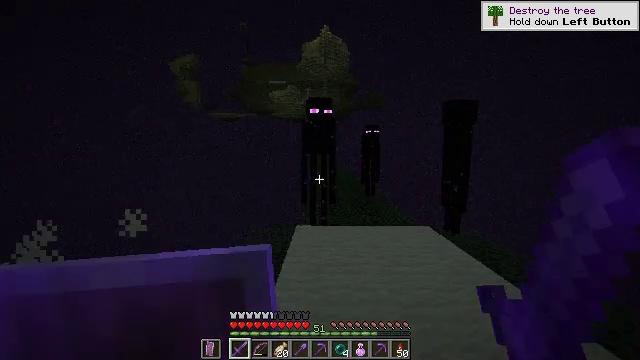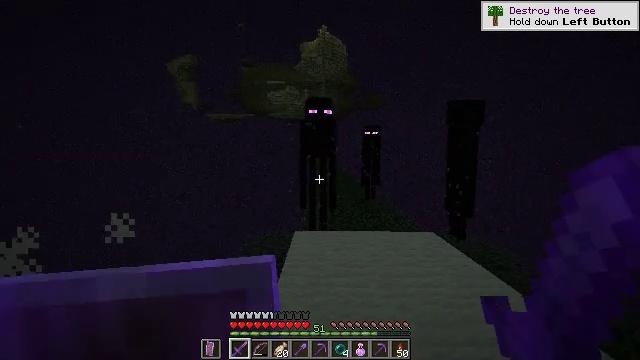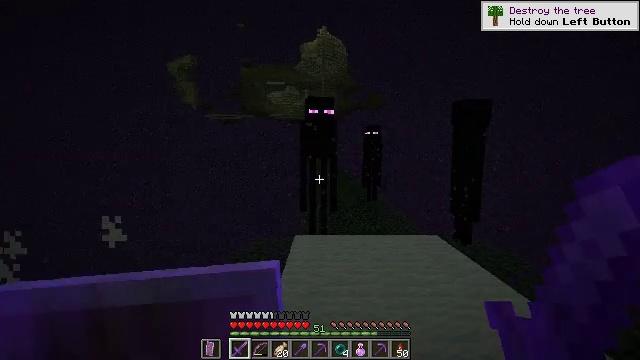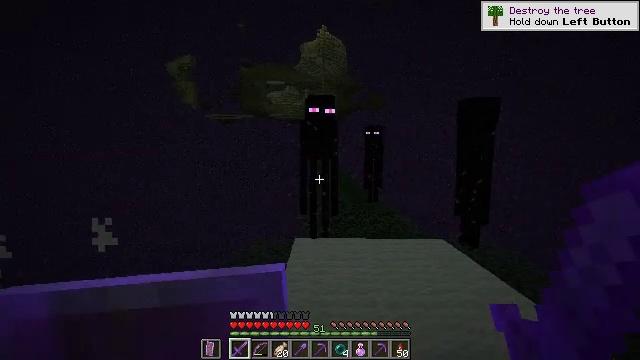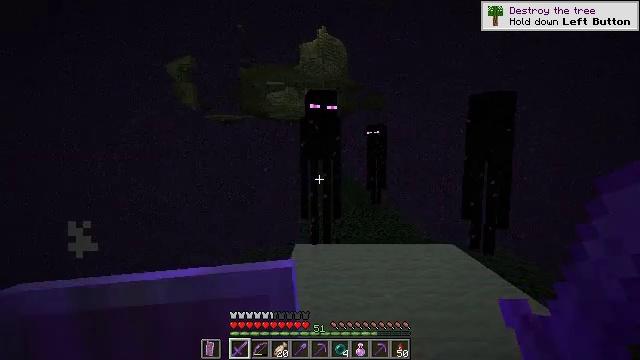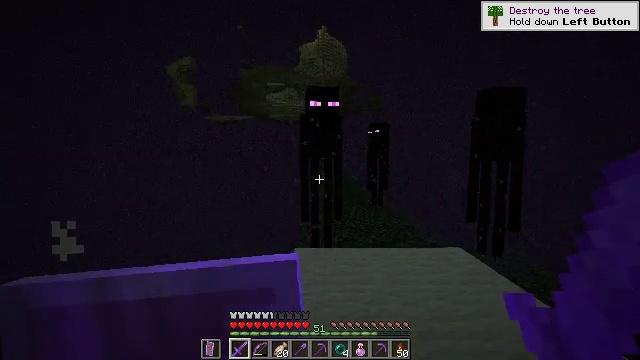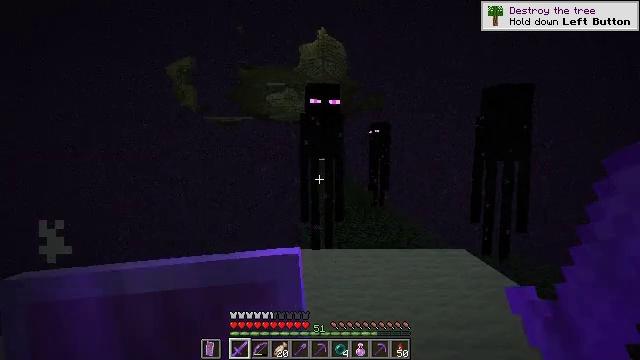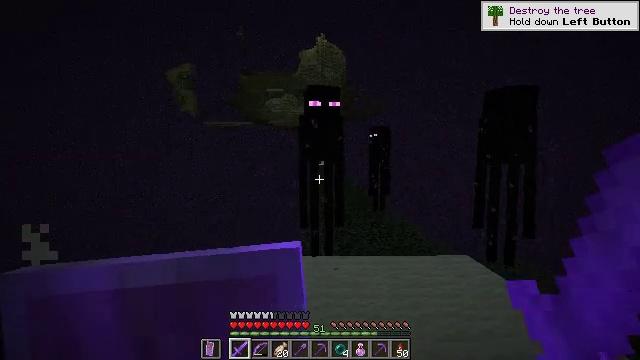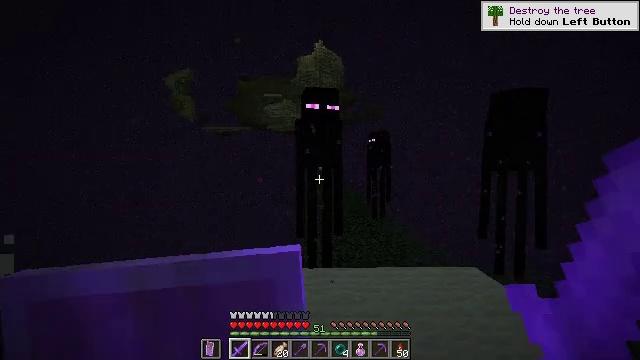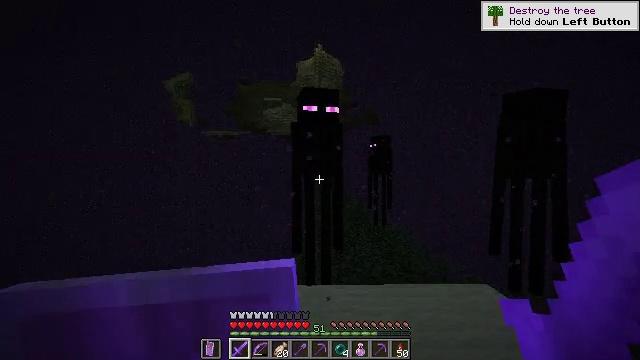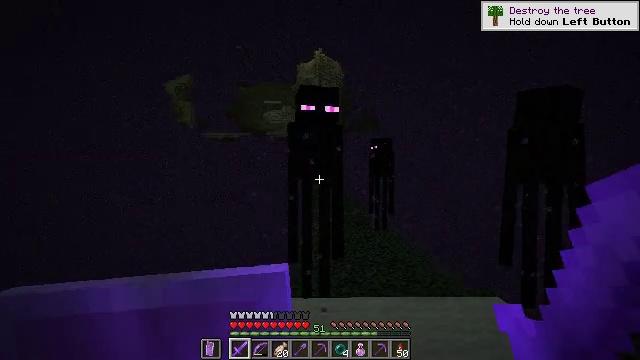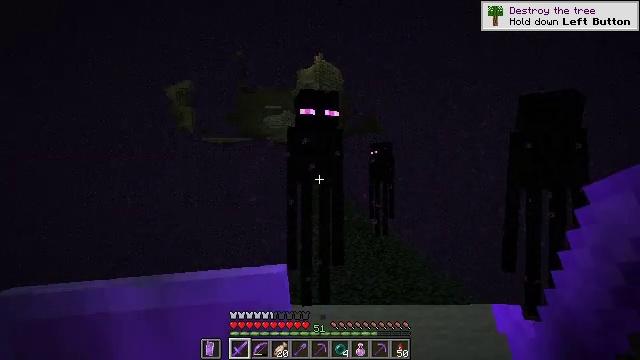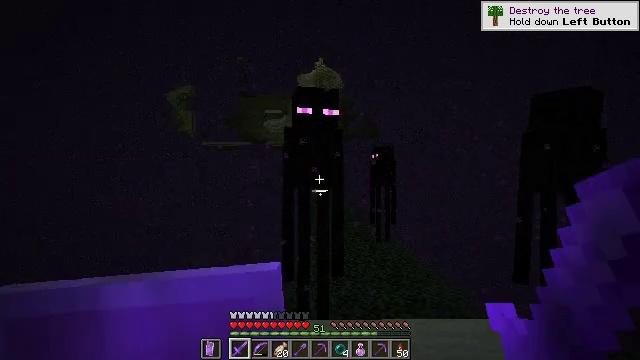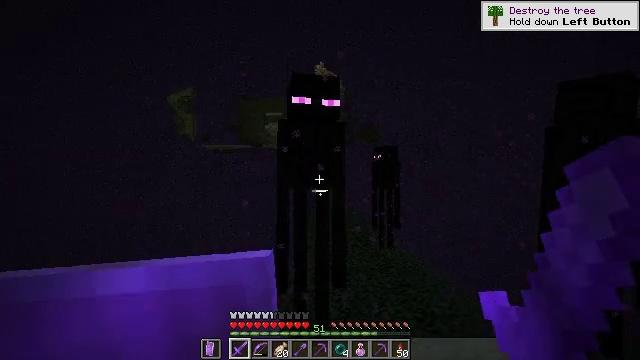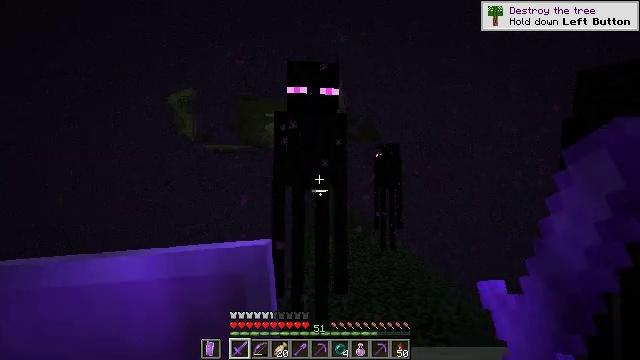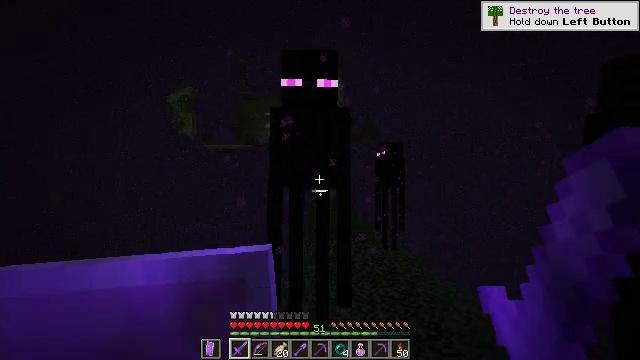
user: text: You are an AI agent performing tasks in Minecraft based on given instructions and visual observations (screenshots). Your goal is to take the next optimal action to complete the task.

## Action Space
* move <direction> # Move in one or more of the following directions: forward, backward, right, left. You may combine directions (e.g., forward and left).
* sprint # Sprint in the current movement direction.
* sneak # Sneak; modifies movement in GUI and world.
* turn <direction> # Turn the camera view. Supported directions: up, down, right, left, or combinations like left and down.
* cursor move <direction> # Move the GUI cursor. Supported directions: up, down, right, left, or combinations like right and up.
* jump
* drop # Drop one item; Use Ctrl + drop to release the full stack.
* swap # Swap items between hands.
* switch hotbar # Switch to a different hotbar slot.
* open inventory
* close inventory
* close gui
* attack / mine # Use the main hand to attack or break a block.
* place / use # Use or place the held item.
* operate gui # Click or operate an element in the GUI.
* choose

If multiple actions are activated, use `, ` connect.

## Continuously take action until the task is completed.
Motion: motion action
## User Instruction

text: Combat the enderman.
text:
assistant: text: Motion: move forward
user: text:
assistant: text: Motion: move forward
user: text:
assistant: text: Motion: move forward
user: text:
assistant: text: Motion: move forward
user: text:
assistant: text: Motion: move forward
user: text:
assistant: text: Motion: move forward
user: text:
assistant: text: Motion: move forward, turn up
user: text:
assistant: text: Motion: move forward, turn up
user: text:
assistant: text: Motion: move forward, turn up
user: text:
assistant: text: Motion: move forward
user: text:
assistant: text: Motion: move forward, turn up
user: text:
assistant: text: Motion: move forward
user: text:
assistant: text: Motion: move forward
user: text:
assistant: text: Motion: move forward
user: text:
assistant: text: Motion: move forward
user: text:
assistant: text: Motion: move forward
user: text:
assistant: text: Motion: move forward, attack / mine
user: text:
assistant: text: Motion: attack / mine
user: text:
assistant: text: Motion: attack / mine
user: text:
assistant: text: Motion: move back, attack / mine
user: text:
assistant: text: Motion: move back, turn left and down
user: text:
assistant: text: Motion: move back
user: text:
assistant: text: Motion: move back
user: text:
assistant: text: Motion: move back
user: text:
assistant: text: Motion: move back
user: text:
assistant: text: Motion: move back
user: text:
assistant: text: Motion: move back
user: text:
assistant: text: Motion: move back, turn right and down
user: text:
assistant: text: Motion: move back, turn right and down
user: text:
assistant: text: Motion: move back, turn right and down